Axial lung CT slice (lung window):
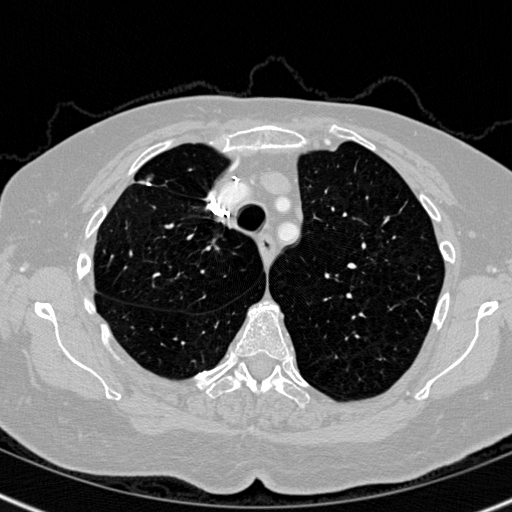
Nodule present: no